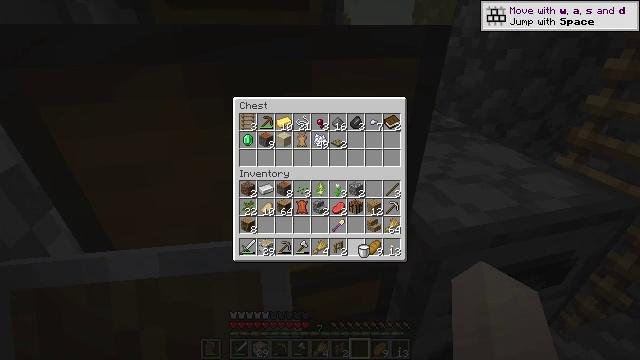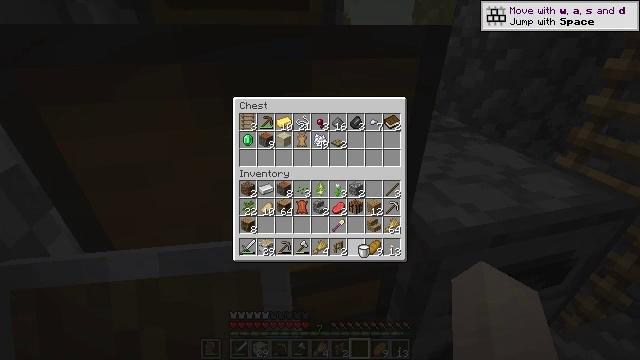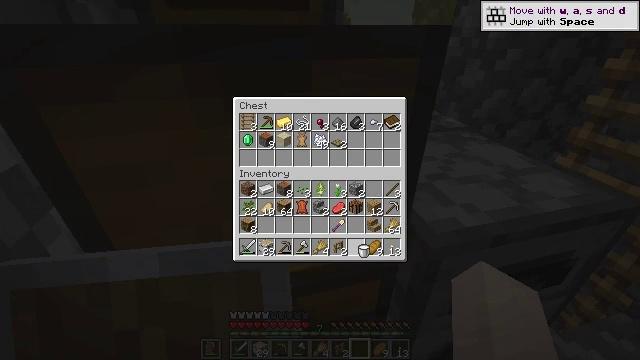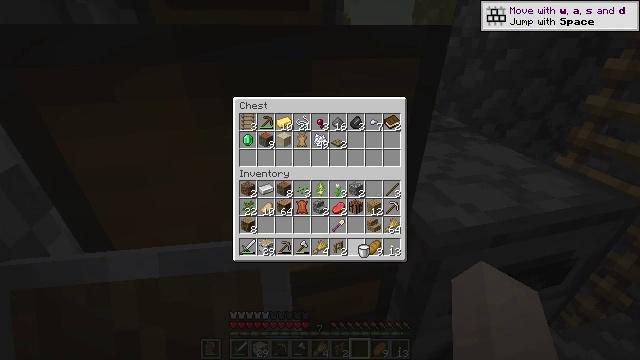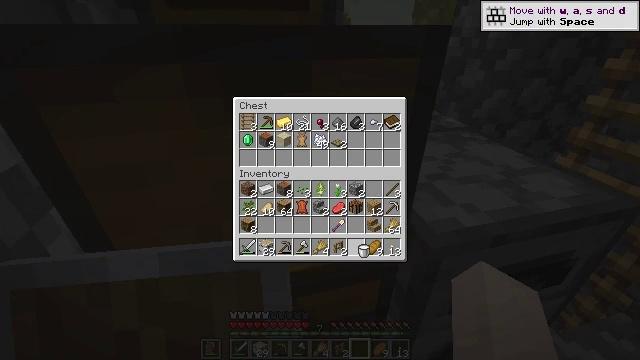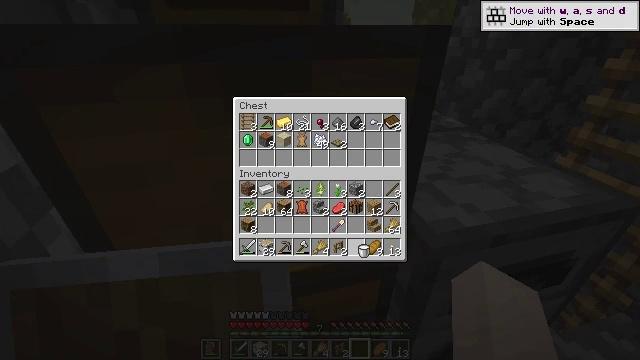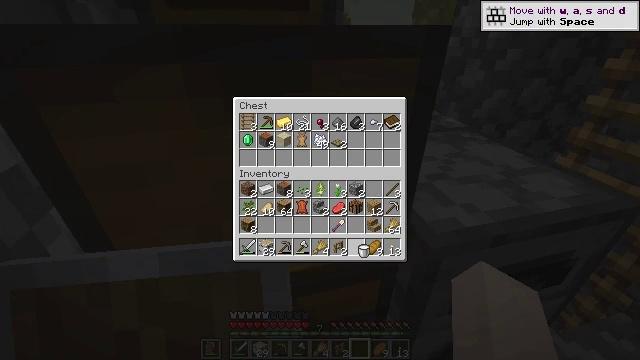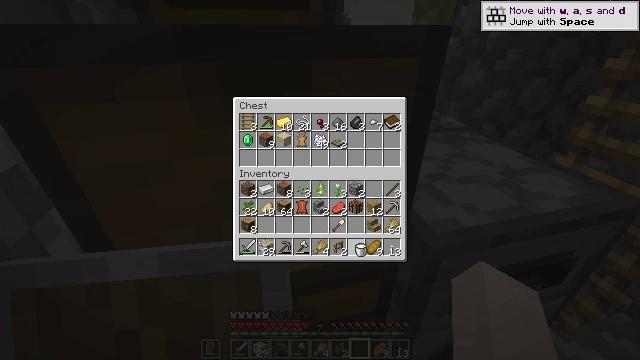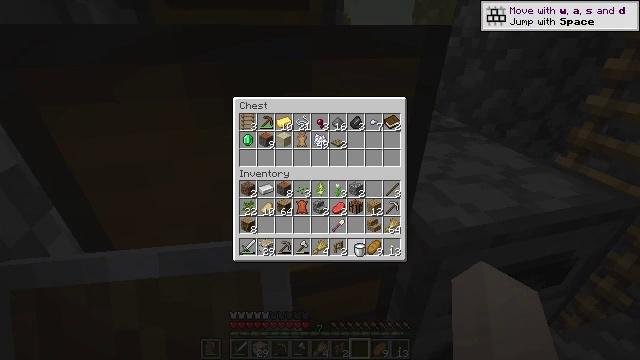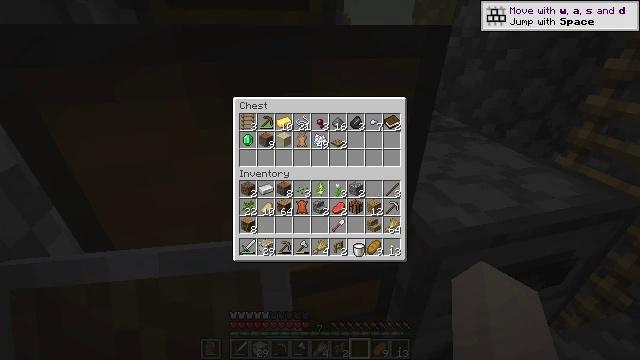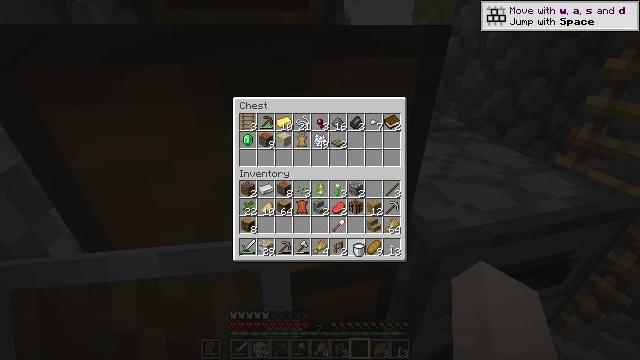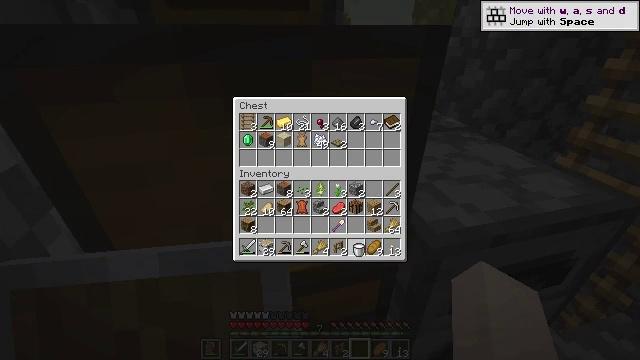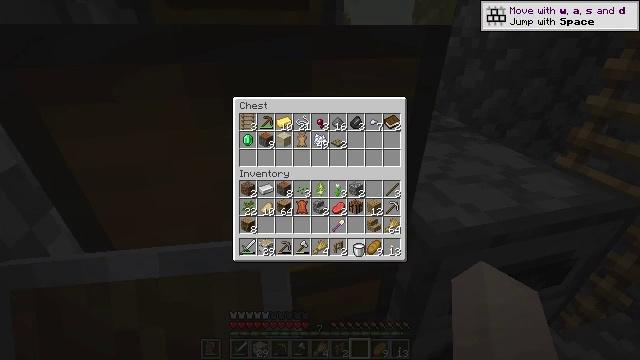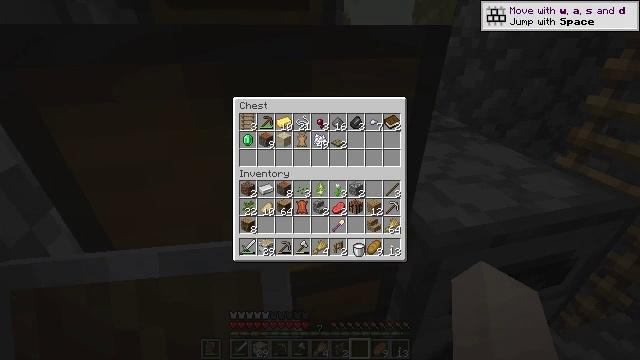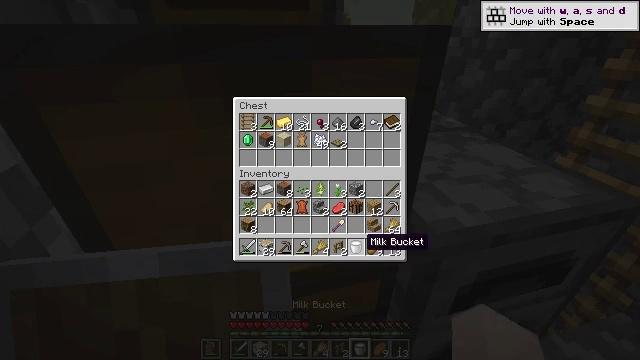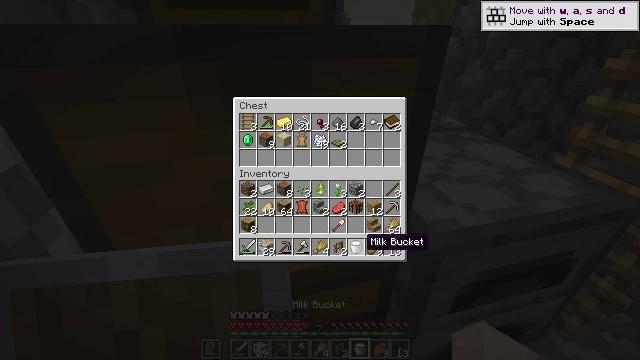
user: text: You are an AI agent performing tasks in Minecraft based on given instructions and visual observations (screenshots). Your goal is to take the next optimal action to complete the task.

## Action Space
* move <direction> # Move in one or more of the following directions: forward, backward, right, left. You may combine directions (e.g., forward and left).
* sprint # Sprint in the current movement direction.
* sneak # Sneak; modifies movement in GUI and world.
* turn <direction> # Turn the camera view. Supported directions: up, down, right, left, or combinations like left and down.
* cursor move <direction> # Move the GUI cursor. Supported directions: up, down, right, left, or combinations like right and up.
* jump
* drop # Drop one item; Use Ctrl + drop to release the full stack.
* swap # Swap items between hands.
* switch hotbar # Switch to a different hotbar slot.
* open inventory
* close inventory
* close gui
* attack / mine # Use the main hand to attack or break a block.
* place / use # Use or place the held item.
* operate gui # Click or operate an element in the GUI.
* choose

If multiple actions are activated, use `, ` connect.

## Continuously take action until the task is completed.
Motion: motion action
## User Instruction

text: Craft a hay block.
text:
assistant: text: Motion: no_op
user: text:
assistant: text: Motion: no_op
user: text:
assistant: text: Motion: no_op
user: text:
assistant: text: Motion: no_op
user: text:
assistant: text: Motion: no_op
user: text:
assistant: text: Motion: no_op
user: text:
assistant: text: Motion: no_op
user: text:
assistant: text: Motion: no_op
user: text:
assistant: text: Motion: no_op
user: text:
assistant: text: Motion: no_op
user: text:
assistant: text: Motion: operate gui
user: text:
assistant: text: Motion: operate gui
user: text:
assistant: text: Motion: operate gui
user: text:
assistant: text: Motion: no_op
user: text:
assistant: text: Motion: no_op
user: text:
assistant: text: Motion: no_op
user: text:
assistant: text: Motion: no_op
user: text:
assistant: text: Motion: no_op
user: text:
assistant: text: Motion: no_op
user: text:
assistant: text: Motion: no_op
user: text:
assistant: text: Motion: no_op
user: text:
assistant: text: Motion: no_op
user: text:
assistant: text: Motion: no_op
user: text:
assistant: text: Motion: no_op
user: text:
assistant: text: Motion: no_op
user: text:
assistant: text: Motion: no_op
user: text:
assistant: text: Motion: no_op
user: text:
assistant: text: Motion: no_op
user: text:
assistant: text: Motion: no_op
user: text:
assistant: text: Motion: no_op